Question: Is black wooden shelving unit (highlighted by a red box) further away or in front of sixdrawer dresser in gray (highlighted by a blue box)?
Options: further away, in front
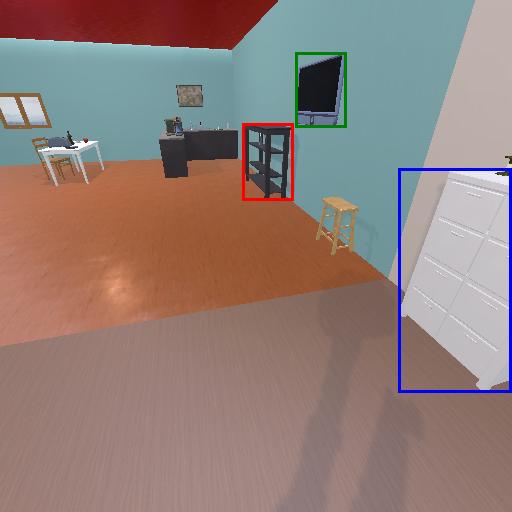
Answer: further away